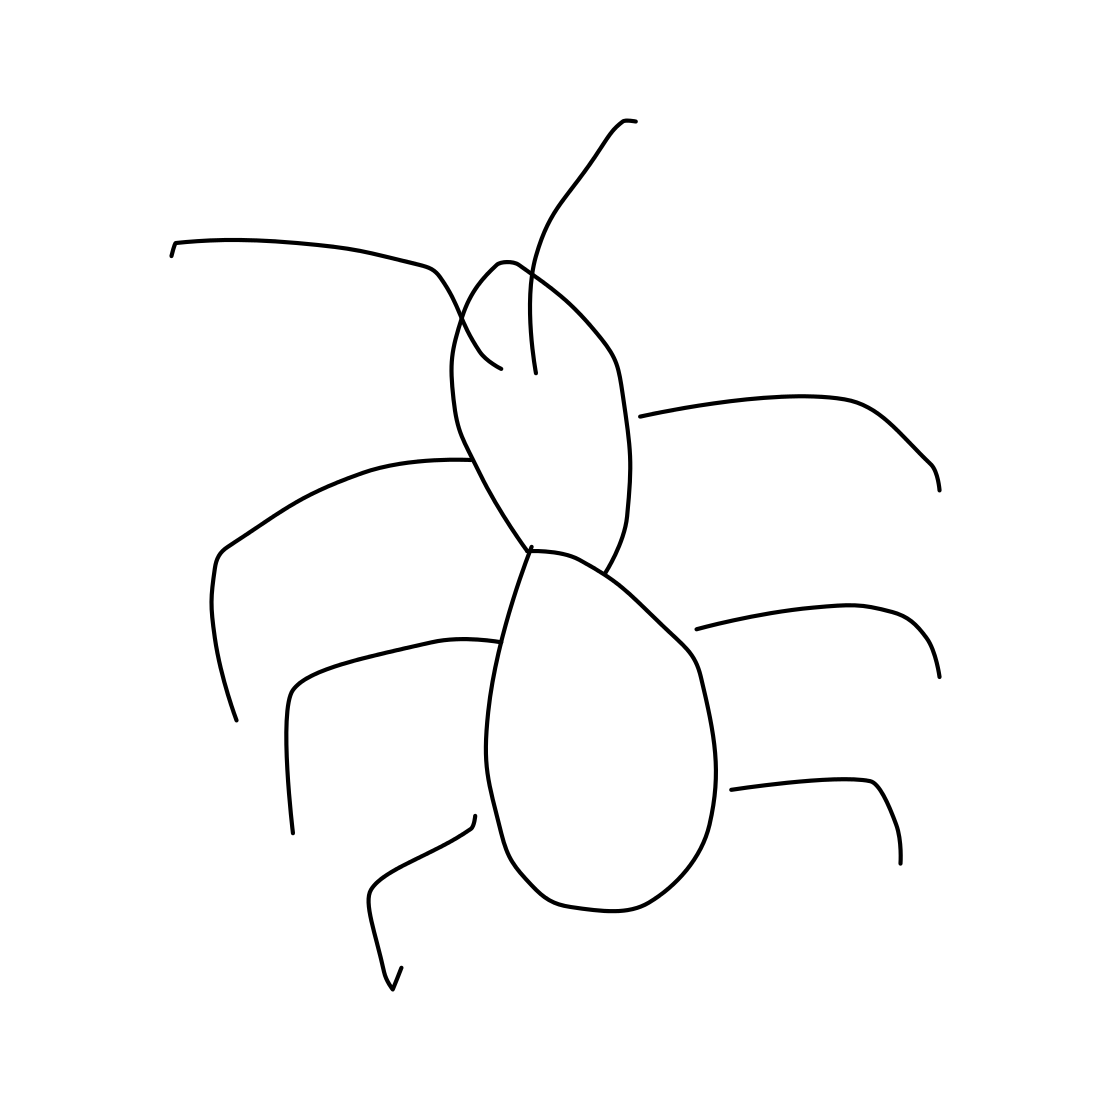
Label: spider